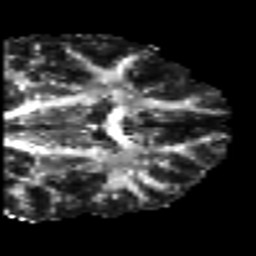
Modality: FA
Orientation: coronal
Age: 20
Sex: female
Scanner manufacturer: siemens
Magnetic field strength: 3 T
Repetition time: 7 s
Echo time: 0.0926 s